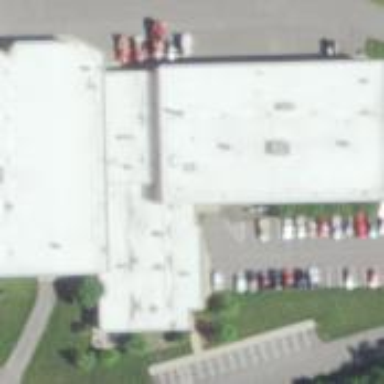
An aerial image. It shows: Industrial building.